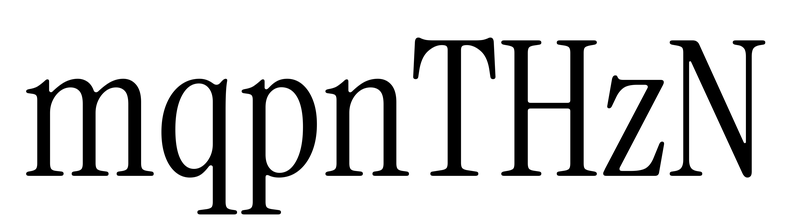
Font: InstrumentSerif-Regular